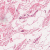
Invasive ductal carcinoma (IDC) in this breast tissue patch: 0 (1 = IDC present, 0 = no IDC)